Question: I'm working on making a redesign of my college newspaper's website and got the design to fit nicely on an iPad. I'm now trying to switch it to a one column layout (for smart-phones).

The problem is that, in a single-column layout, the the right column must go above the left column. I would know how to do this if the code for the right column was written before the left column, but unfortunately it isn't.
How can I move the left column under the right column? Do I need to use Javascript to switch the column orders in the HTML code? Thanks!
I realize that I can have a DIV that is invisible when the width > someNumber. I'd prefer not to have to be redundant though...
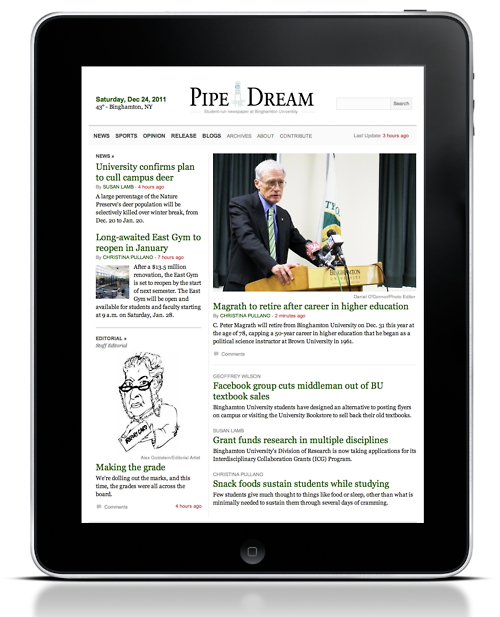
Answer: The CSS only solution is to start with the smallest screen as your default design then enhance as the screen size increases using media queries. Starting with the smallest screen first puts your markup in the correct order - for the image above Banner, Primary Navigation, Main Content (right-hand column), Aside (left-hand column) and (presumably), Footer. As the media queries apply additional CSS you can then float Main Content right and Aside left - the elements are positioned correctly for smaller or larger screens.